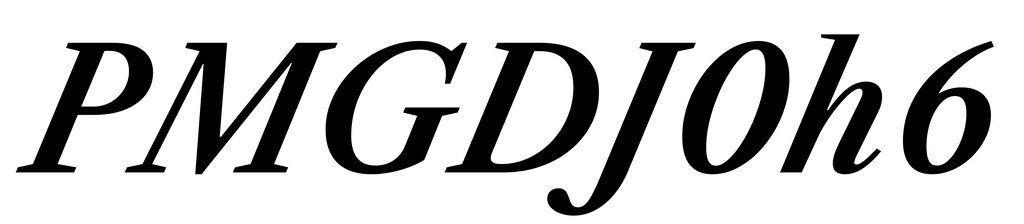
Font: LibreCaslonText-Italic_SemiBold_Italic